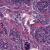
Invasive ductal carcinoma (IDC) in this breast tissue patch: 0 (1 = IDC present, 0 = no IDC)